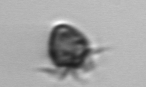
Label: Ciliophora